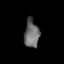
Tissue: lung
Cell type: T cells
Senescence score: 0.2432
Nuclear area (px): 411
Mean DAPI intensity: 104.832